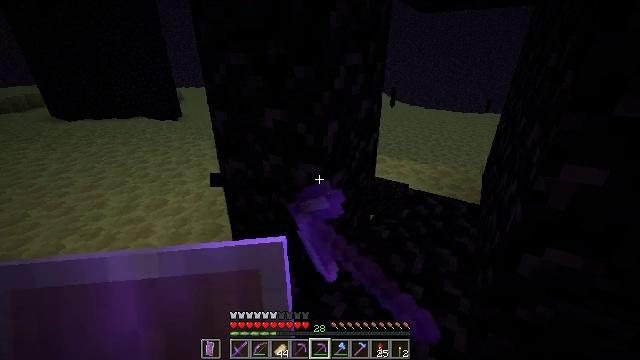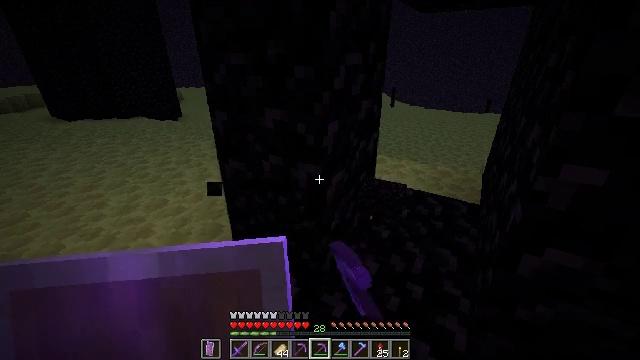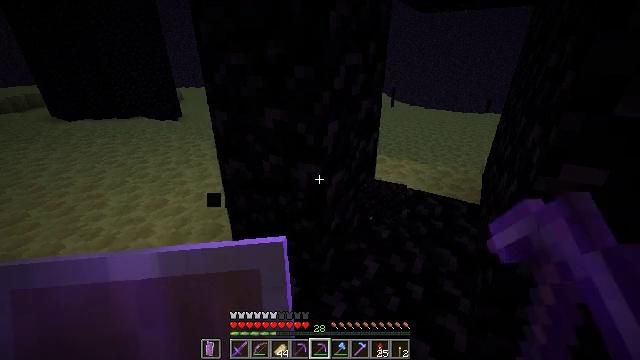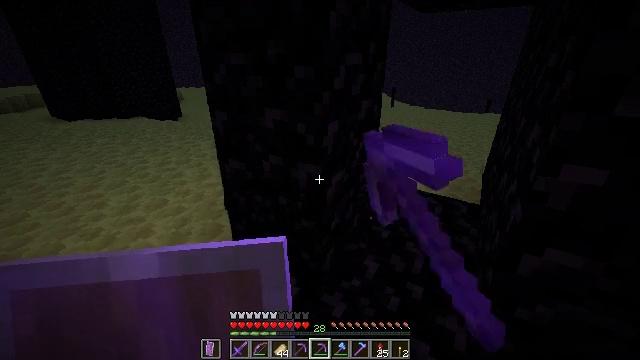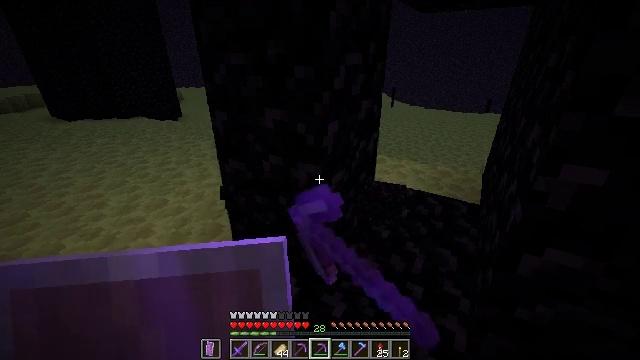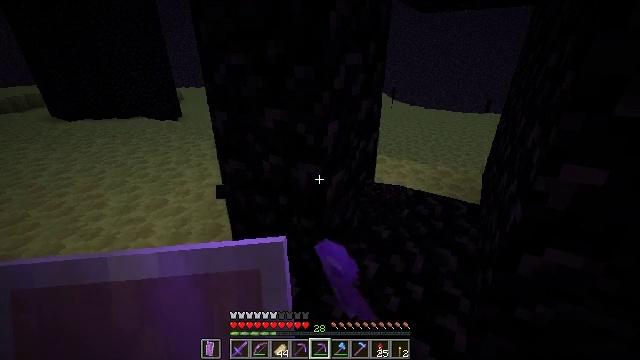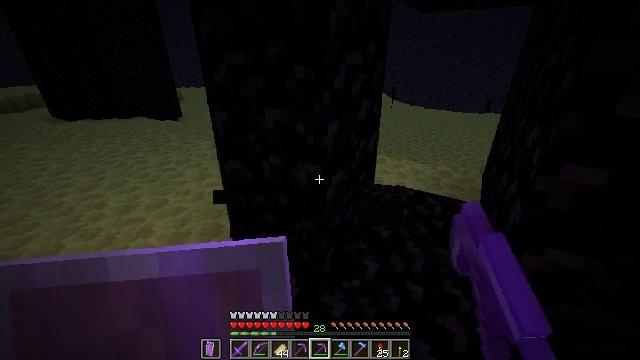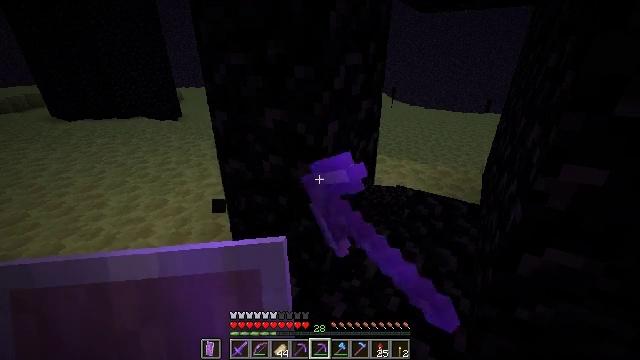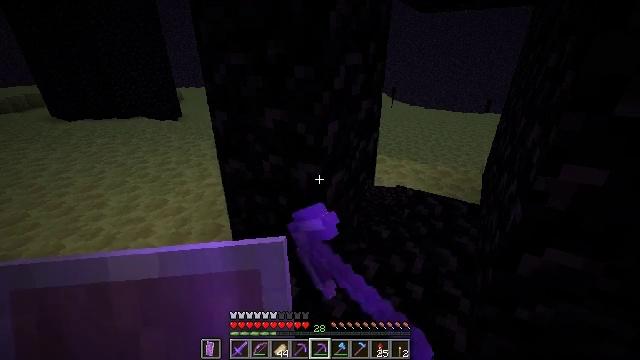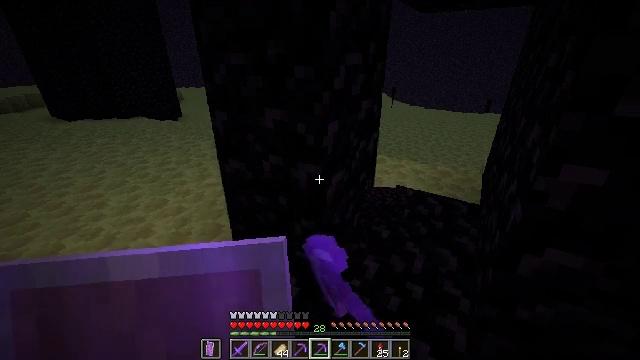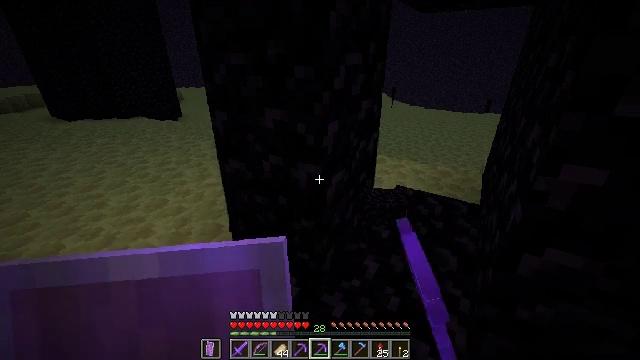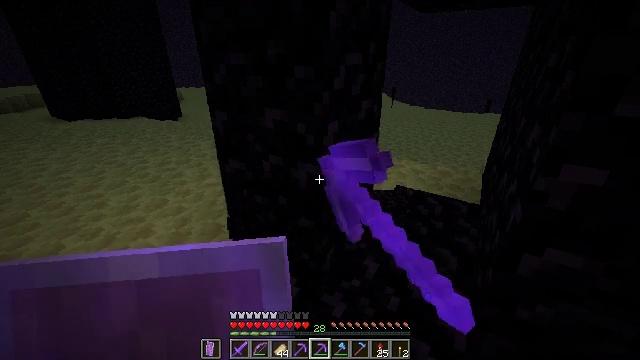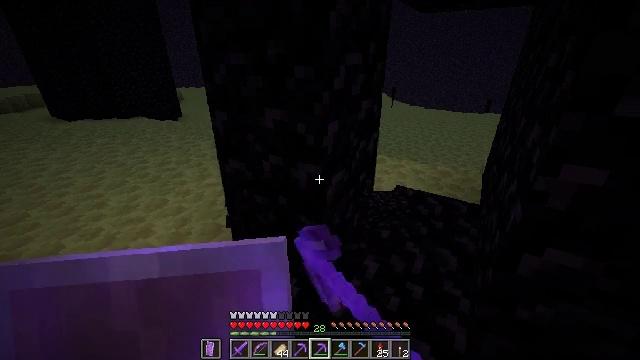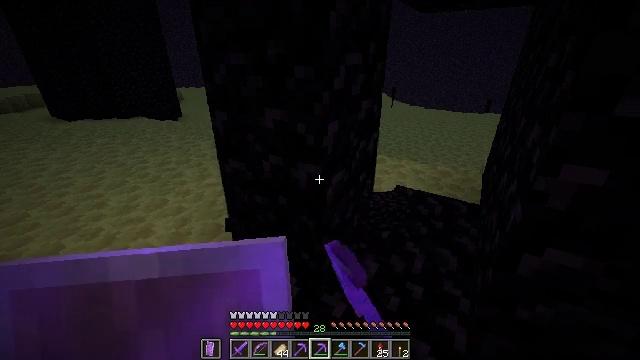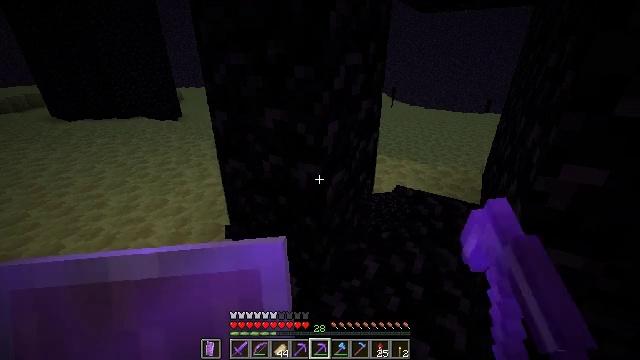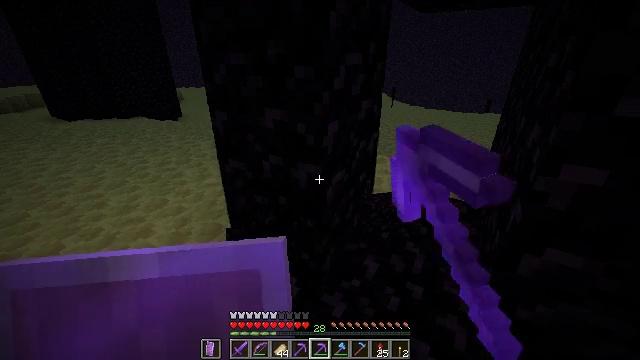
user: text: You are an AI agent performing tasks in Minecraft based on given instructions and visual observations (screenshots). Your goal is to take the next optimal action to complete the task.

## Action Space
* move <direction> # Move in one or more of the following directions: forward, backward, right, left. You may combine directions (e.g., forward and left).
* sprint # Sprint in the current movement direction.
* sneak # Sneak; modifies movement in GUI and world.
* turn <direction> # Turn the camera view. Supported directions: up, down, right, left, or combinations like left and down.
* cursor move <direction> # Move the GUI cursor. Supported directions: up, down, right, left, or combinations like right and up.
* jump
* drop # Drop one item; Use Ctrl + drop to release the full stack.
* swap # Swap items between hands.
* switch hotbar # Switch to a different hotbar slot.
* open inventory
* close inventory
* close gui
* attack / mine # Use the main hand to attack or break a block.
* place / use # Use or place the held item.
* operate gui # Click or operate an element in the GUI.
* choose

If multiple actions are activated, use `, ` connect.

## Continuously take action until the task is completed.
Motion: motion action
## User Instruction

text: Mine the obsidian block.
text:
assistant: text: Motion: attack / mine
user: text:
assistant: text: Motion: attack / mine
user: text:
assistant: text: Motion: attack / mine
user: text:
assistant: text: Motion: attack / mine
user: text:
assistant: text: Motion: attack / mine
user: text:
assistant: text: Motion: attack / mine
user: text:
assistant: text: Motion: attack / mine
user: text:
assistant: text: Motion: attack / mine
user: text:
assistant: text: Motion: attack / mine
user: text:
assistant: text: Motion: attack / mine
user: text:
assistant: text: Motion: attack / mine
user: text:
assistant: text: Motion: attack / mine
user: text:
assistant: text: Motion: attack / mine
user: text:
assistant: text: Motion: attack / mine
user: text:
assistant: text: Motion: attack / mine
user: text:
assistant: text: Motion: attack / mine
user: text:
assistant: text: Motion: attack / mine
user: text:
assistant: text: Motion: attack / mine
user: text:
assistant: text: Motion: attack / mine
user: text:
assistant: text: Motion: attack / mine
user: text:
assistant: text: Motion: attack / mine
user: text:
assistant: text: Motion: turn up, attack / mine
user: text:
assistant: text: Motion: turn up, attack / mine
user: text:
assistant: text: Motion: attack / mine
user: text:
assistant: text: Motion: attack / mine
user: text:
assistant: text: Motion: attack / mine
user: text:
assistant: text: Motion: attack / mine
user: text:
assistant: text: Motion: attack / mine
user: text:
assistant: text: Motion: attack / mine
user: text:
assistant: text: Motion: attack / mine